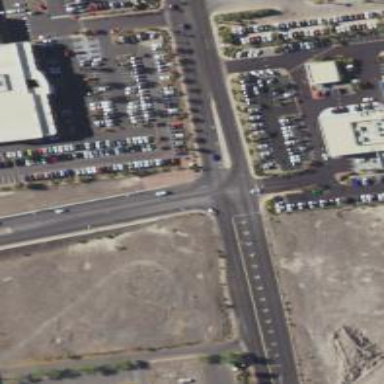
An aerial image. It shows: Solid stop line on the road marking.